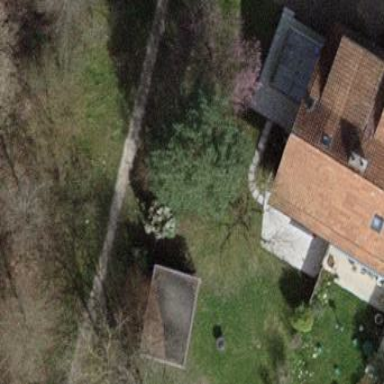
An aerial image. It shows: Garden enclosed by fence.